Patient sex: M
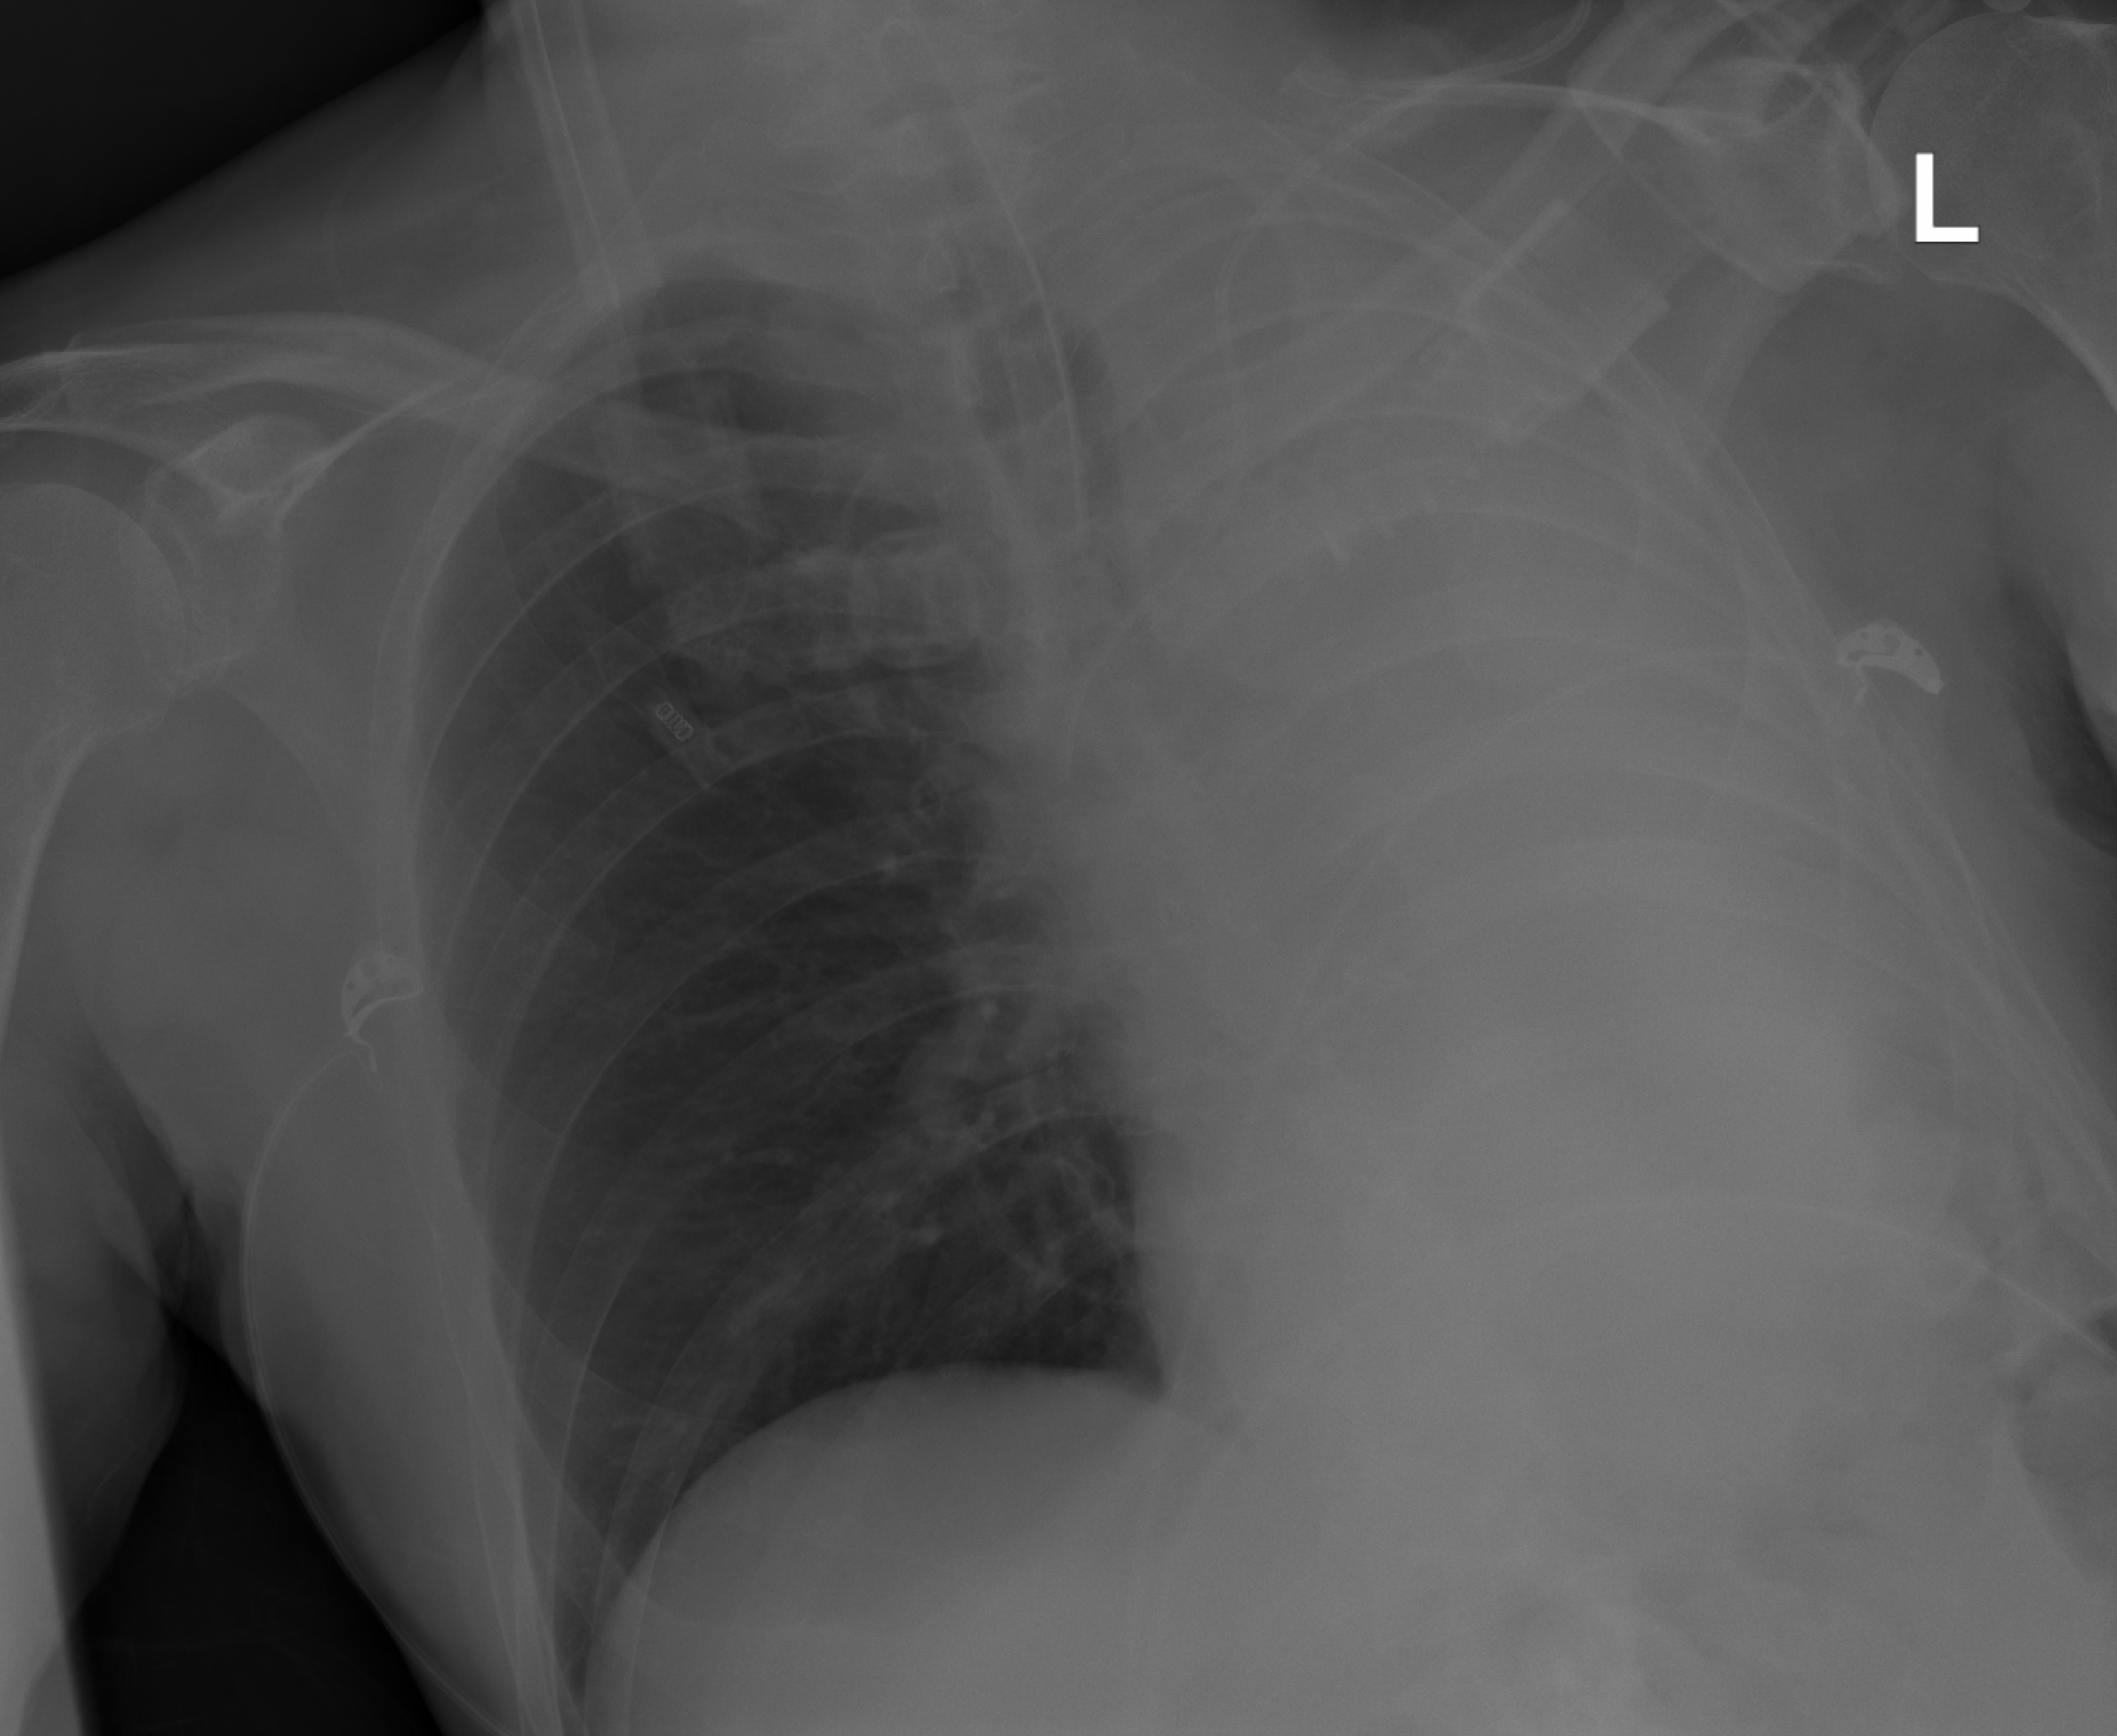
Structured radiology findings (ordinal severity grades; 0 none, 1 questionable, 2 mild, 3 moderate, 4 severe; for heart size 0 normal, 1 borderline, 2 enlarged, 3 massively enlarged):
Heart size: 0
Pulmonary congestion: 0
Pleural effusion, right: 0
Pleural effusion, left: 0
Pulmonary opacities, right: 0
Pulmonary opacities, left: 0
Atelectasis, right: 0
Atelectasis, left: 4